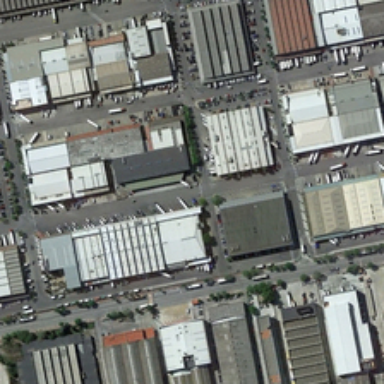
The industrial houses in the street are neatly arranged .